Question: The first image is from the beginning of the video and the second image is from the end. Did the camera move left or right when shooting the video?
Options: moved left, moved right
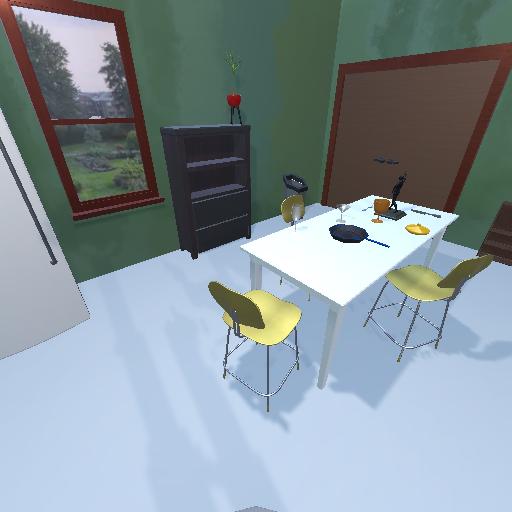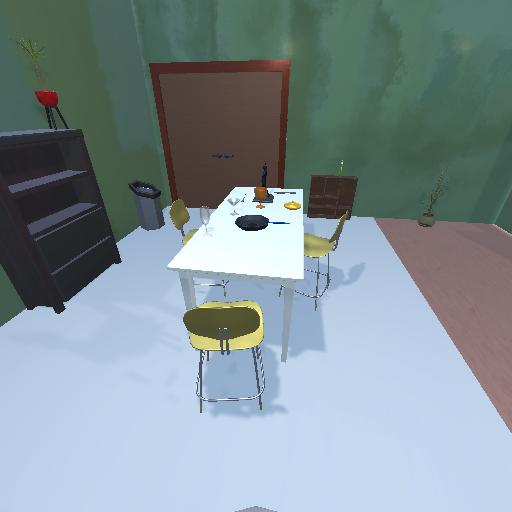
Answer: moved left